Field crop: maize
Growth stage: 2
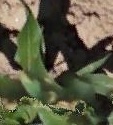
Species: maize